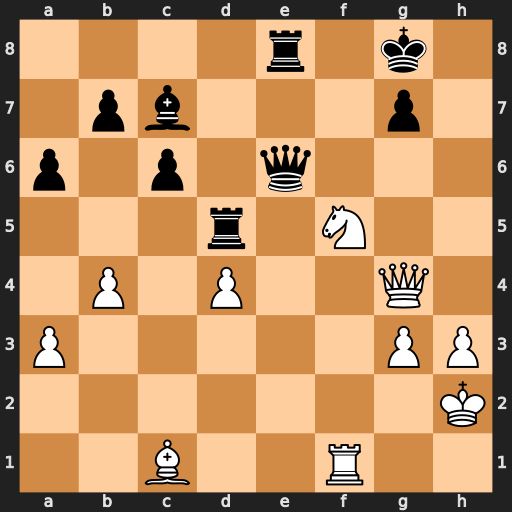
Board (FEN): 4r1k1/1pb3p1/p1p1q3/3r1N2/1P1P2Q1/P5PP/7K/2B2R2
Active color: w
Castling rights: -
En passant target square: -
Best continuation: Qxg7#